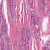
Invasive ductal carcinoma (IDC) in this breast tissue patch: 1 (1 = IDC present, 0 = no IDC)